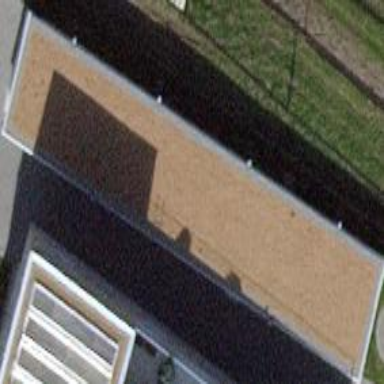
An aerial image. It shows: View of roof of building.